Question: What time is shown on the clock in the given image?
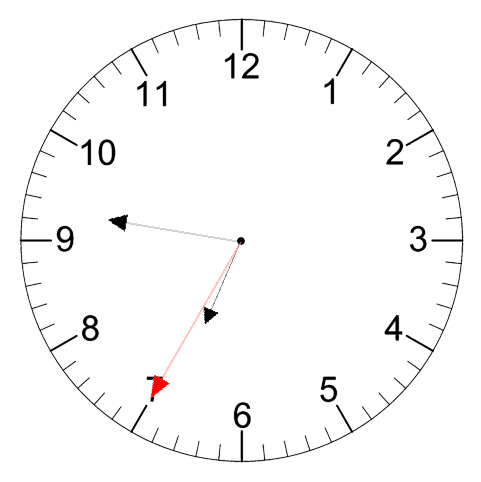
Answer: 06:46:35